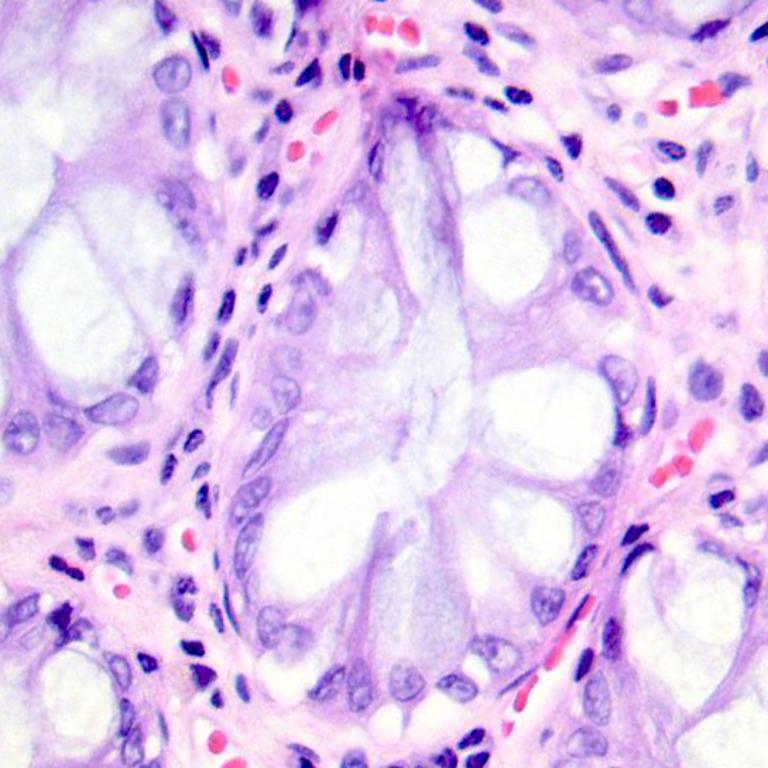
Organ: colon
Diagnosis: benign